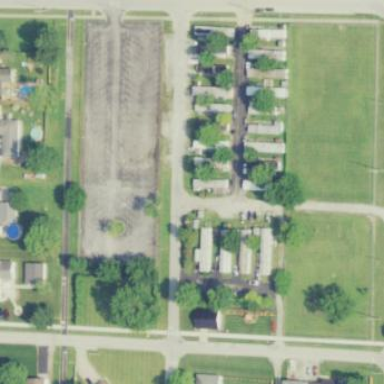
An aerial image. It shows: Residential area designated as trailer park.